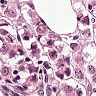
Metastatic tissue present: yes